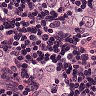
Metastatic tissue present: yes